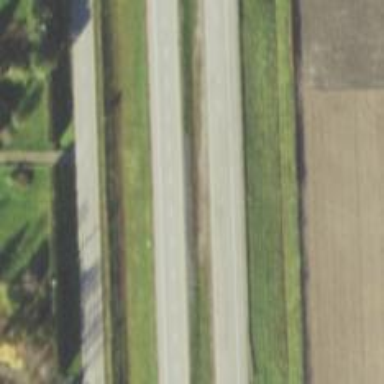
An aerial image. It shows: View of motorway.